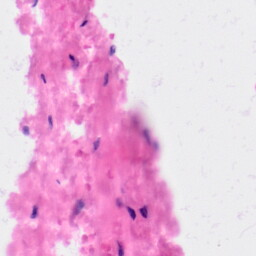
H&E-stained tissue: Kidney